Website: macys
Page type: customer-info-address
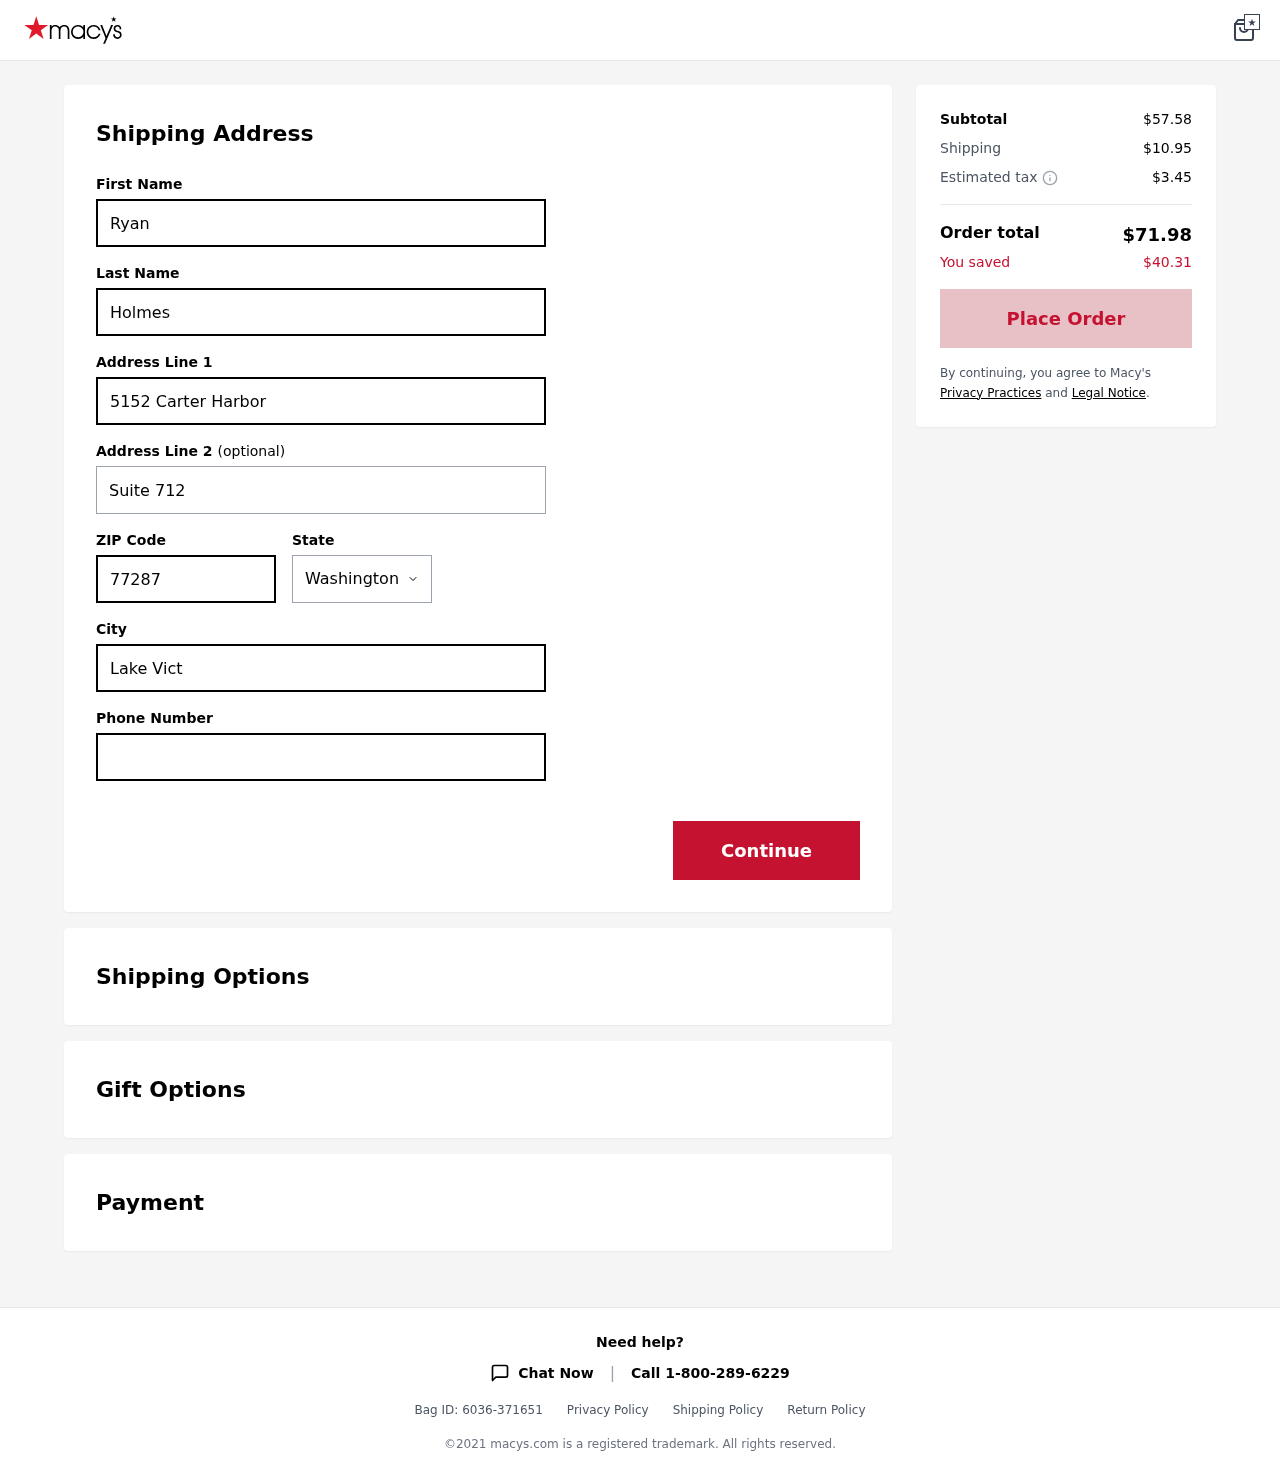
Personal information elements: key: PII_CITY
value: Lake Victoriamouth
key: PII_FIRSTNAME
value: Ryan
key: PII_LASTNAME
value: Holmes
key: PII_PHONE
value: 2023920865
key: PII_POSTCODE
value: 77287
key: PII_STATE
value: Washington
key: PII_STREET
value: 5152 Carter Harbor
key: PII_STREET2
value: Suite 712
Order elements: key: ORDER_SUBTOTAL
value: $57.58
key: ORDER_SHIPPING_COST
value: $10.95
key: ORDER_TAX
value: $3.45
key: ORDER_TOTAL
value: $71.98
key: ORDER_SAVINGS
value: $40.31